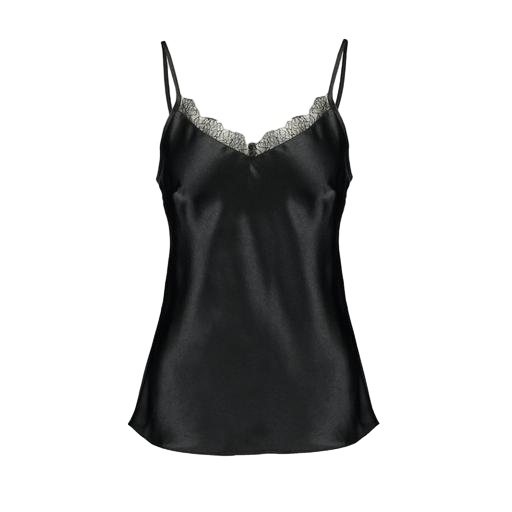
black dentelle lace-detail camisole, black samantha camisole, black curve cami rib lace, white background